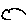
Label: bird